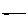
Label: line